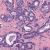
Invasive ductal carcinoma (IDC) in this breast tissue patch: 1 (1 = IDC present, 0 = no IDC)